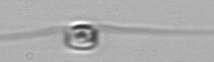
Label: Chaetoceros_danicus